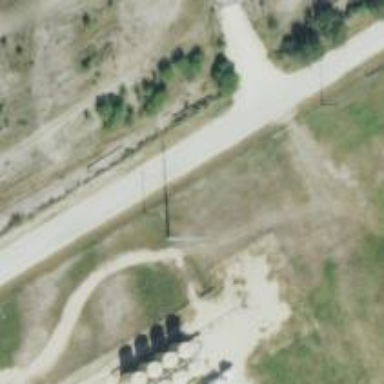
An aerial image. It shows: Power pole.